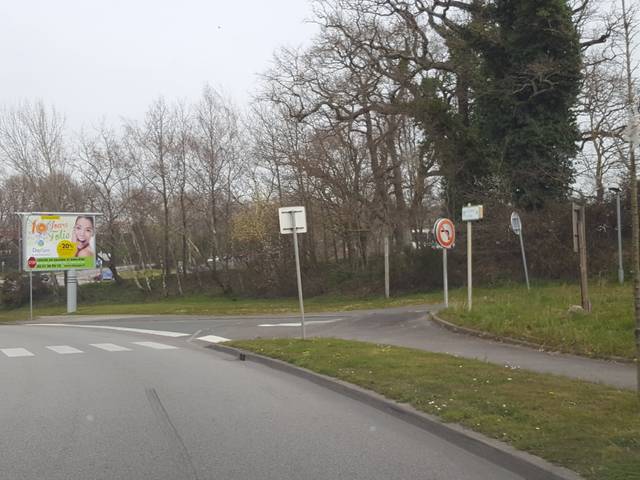
Region: France
Coordinates: 46.668, -1.409